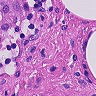
Metastatic tissue present: no